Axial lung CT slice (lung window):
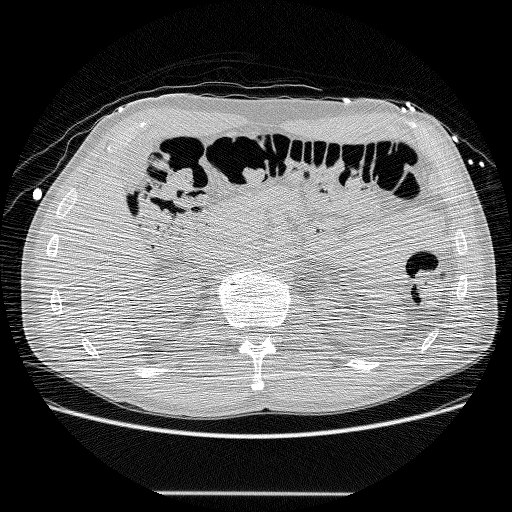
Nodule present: no